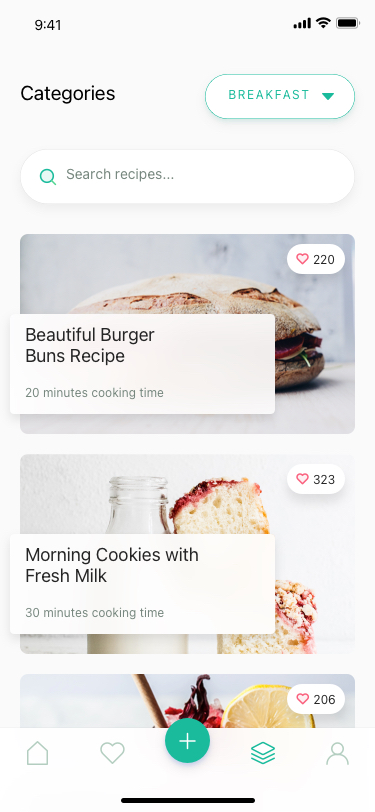
Text in this UI design:
206
Morning Cookies with
Fresh Milk
323
Morning Cookies with
Fresh Milk
30 minutes cooking time
220
Beautiful Burger
Buns Recipe
20 minutes cooking time
Search recipes...
Breakfast
Categories